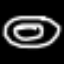
Label: donut